Field crop: maize
Growth stage: 1
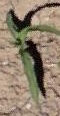
Species: maize